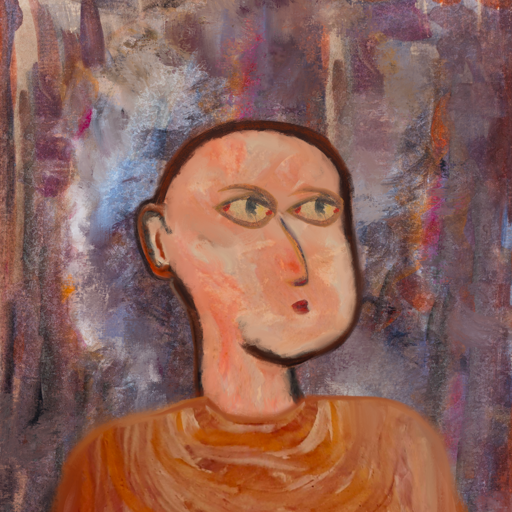
Background: Hypocrite, Head And Neck Side: Roy_Bahadur, Face Side: GypsyMother, Bust: Pious_Lady, Hair Side: Blank, Head Accessory: Blank, Second Necklace: Blank, Necklace: Blank, Baby: Blank